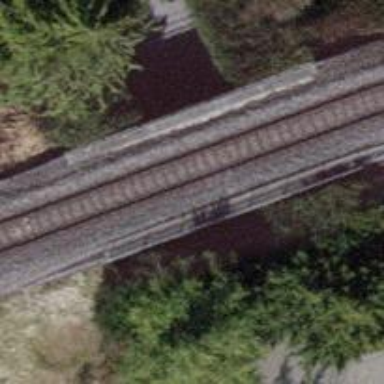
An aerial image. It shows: Viaduct railway track with single electrified contact line.